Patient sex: F
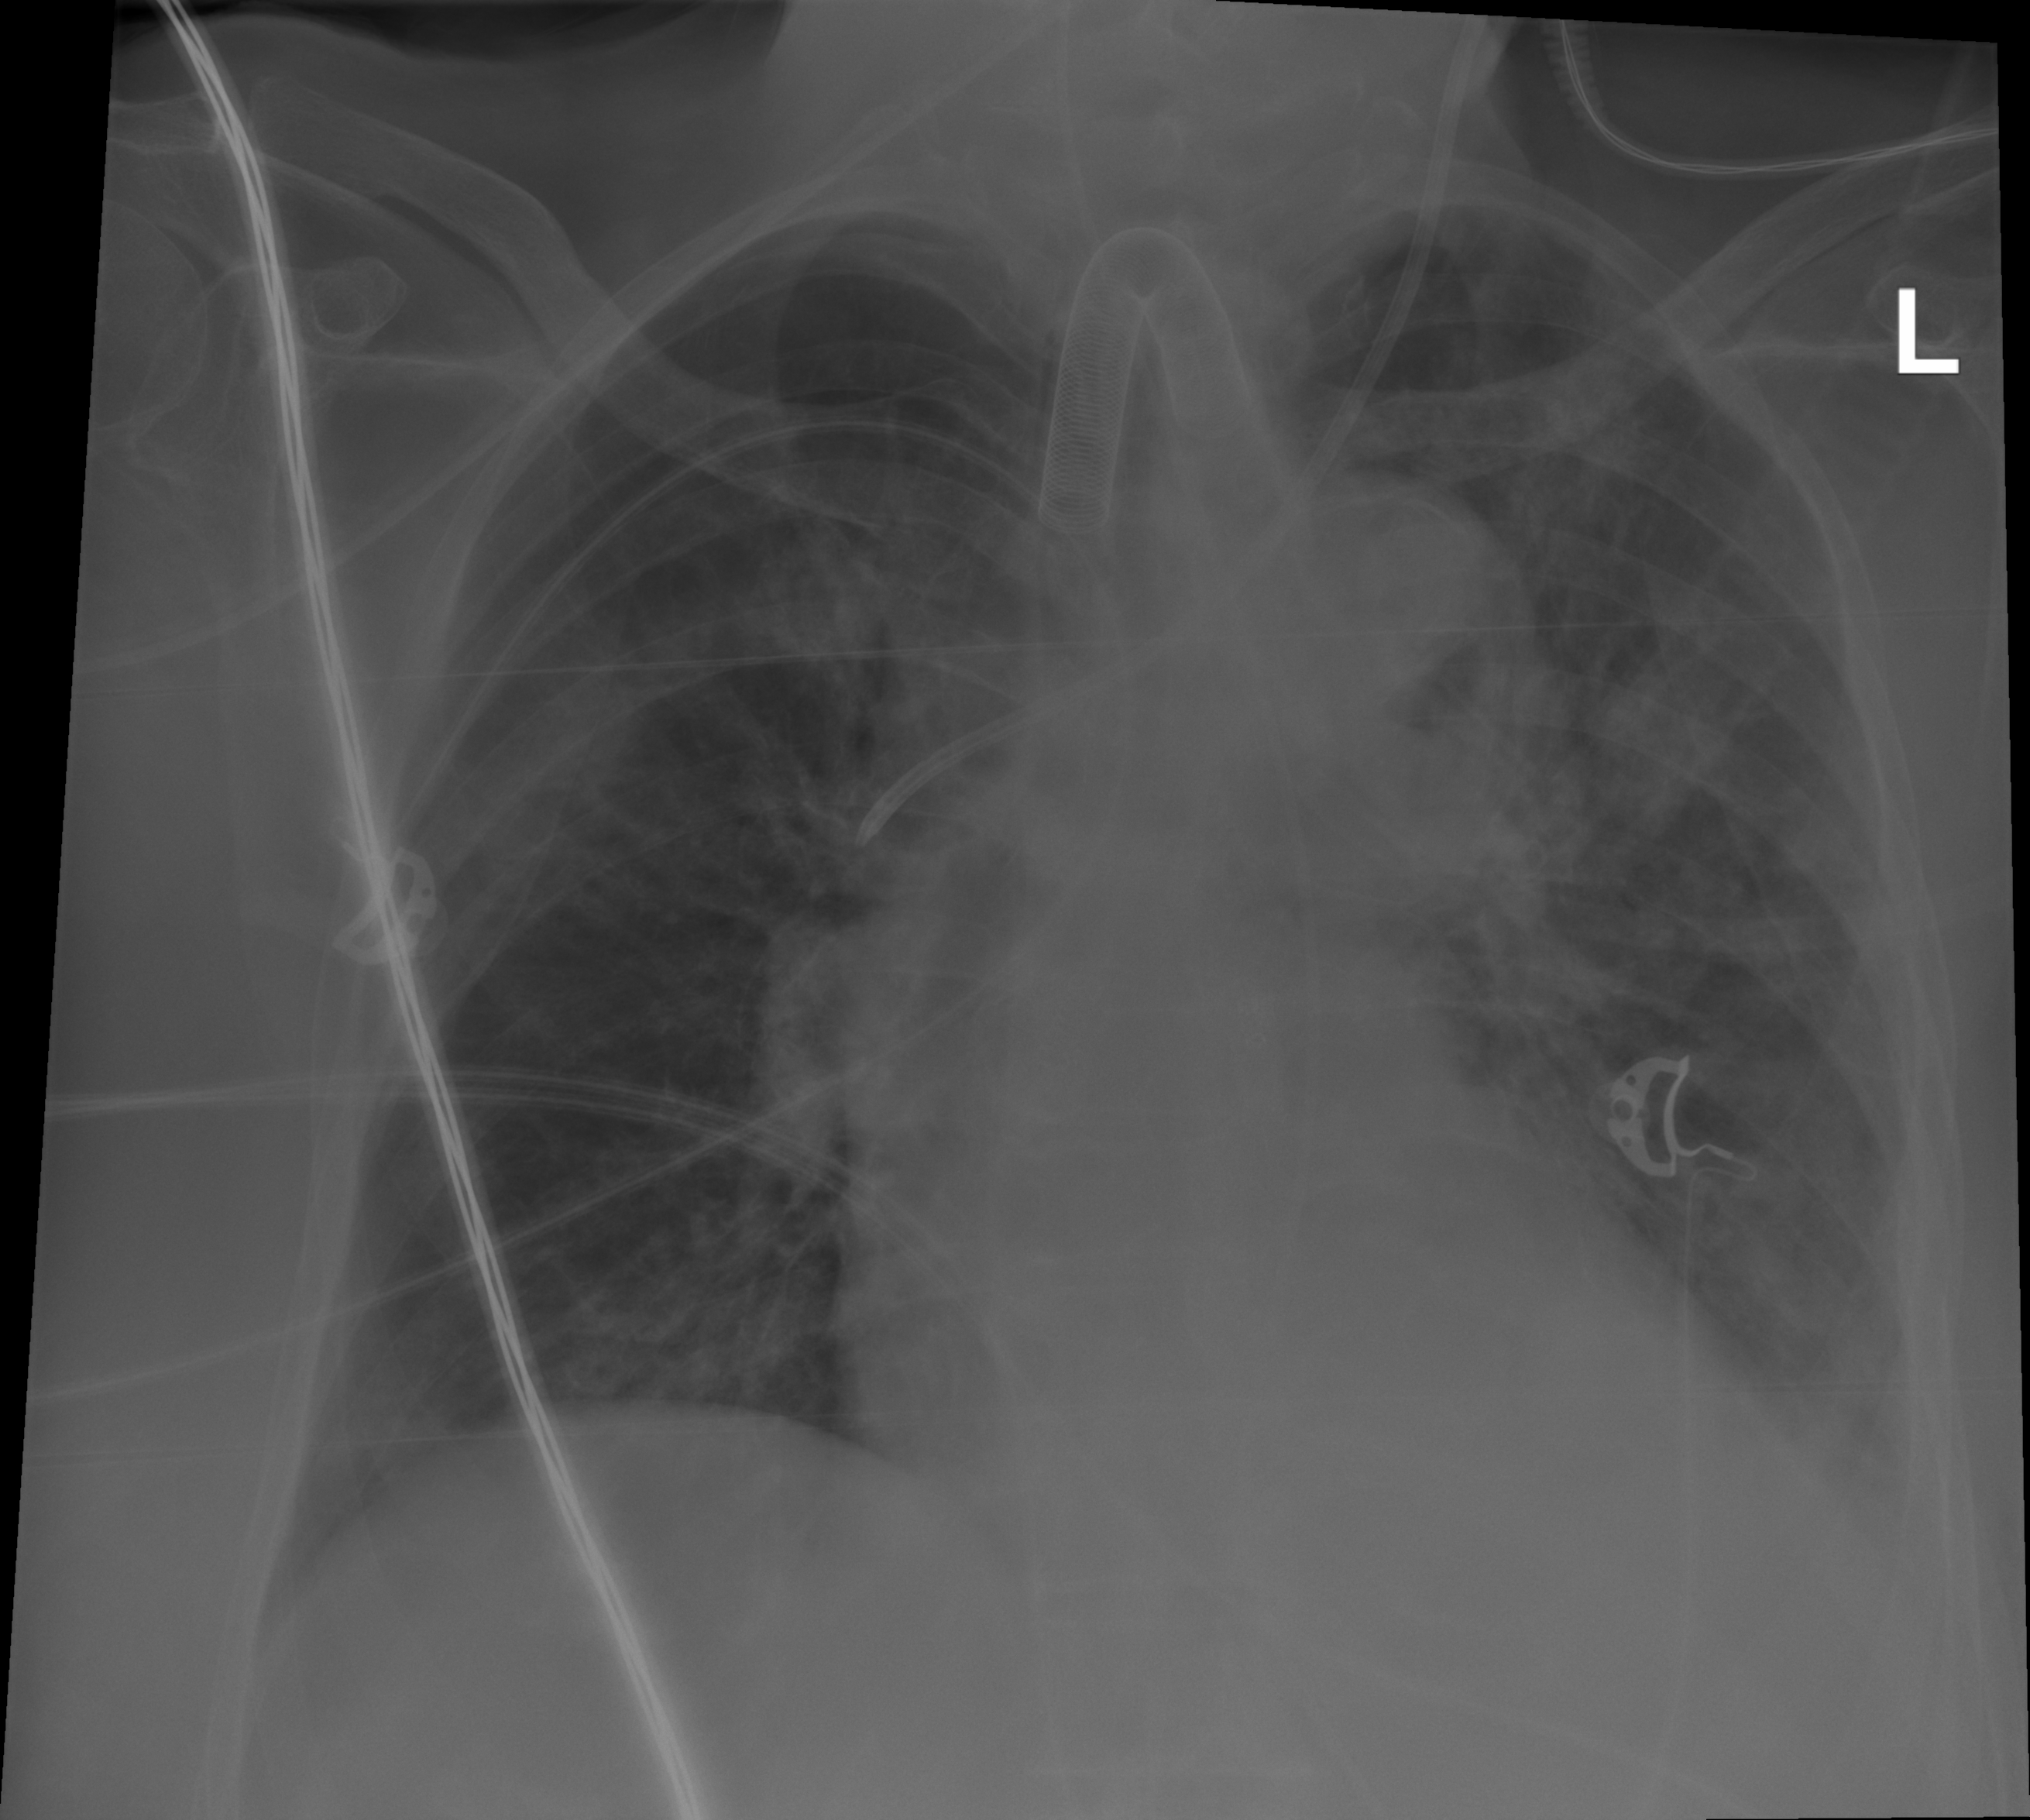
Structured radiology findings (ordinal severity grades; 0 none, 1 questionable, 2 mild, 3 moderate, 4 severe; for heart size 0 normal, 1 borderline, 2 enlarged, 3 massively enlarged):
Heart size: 0
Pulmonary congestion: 0
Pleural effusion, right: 0
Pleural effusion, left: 2
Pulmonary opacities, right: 2
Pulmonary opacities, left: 2
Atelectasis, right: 0
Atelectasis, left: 0